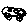
Label: car